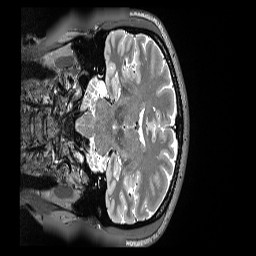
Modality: T2w
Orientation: coronal
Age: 45
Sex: male